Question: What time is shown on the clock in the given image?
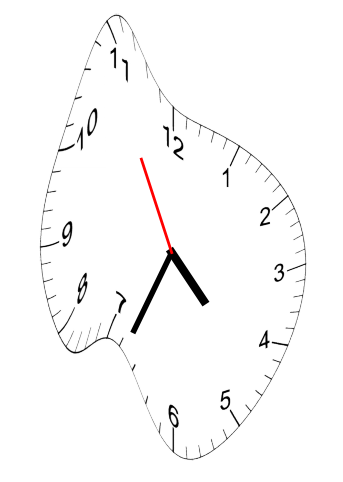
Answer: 04:33:55